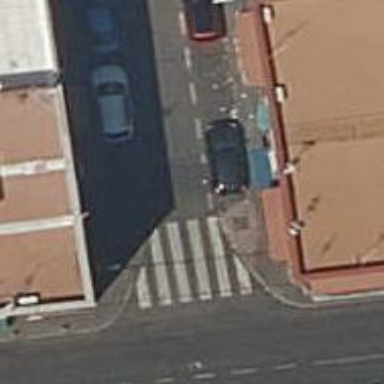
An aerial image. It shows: Marked road crossing.